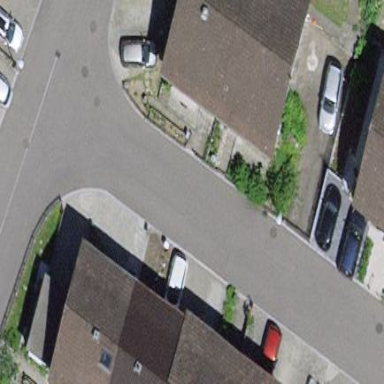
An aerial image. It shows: Semidetached house with gabled roof.